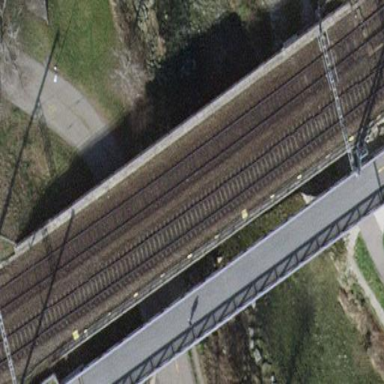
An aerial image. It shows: Beam bridge made by humans.